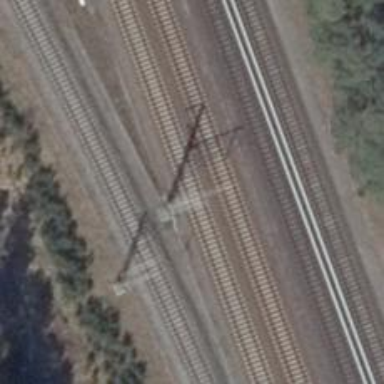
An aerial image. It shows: Railway track with contact line for electrification.